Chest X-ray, PA view. Patient: 41 years old, sex F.
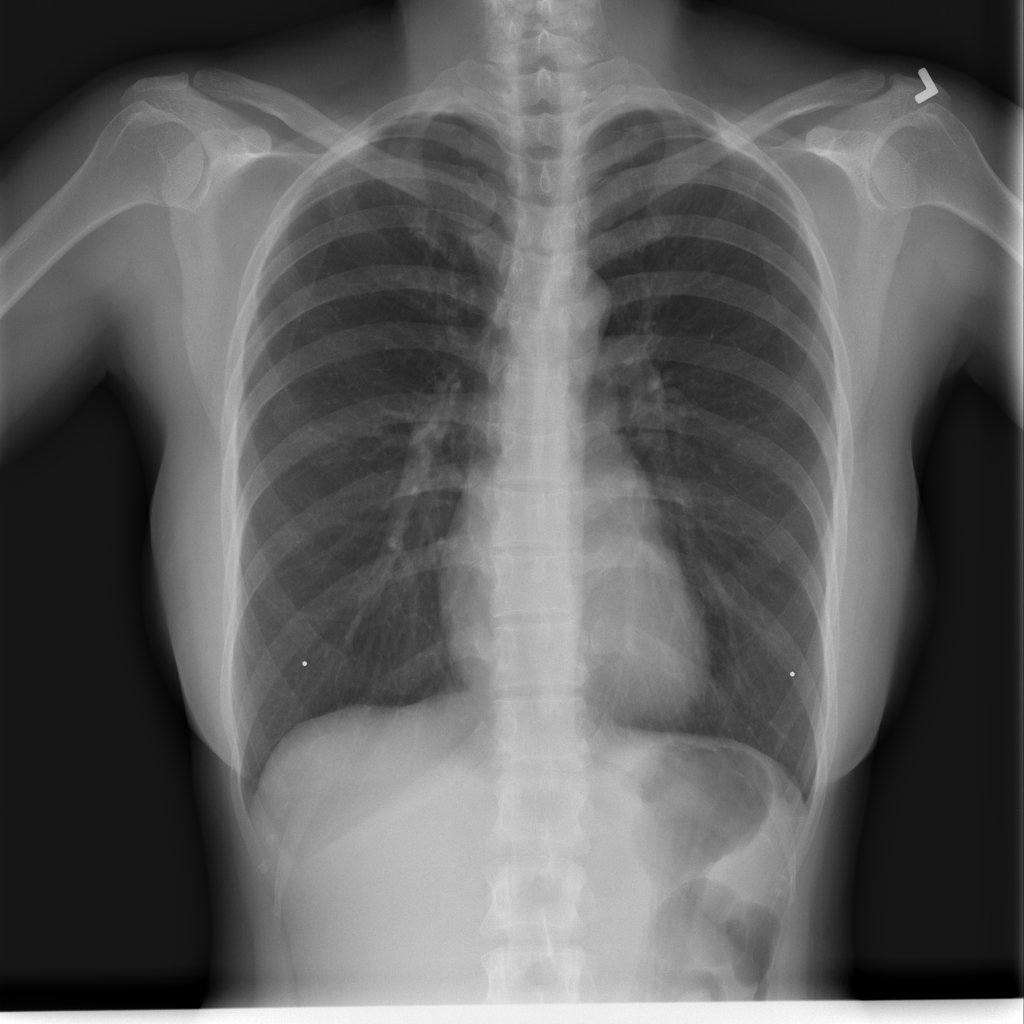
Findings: No Finding